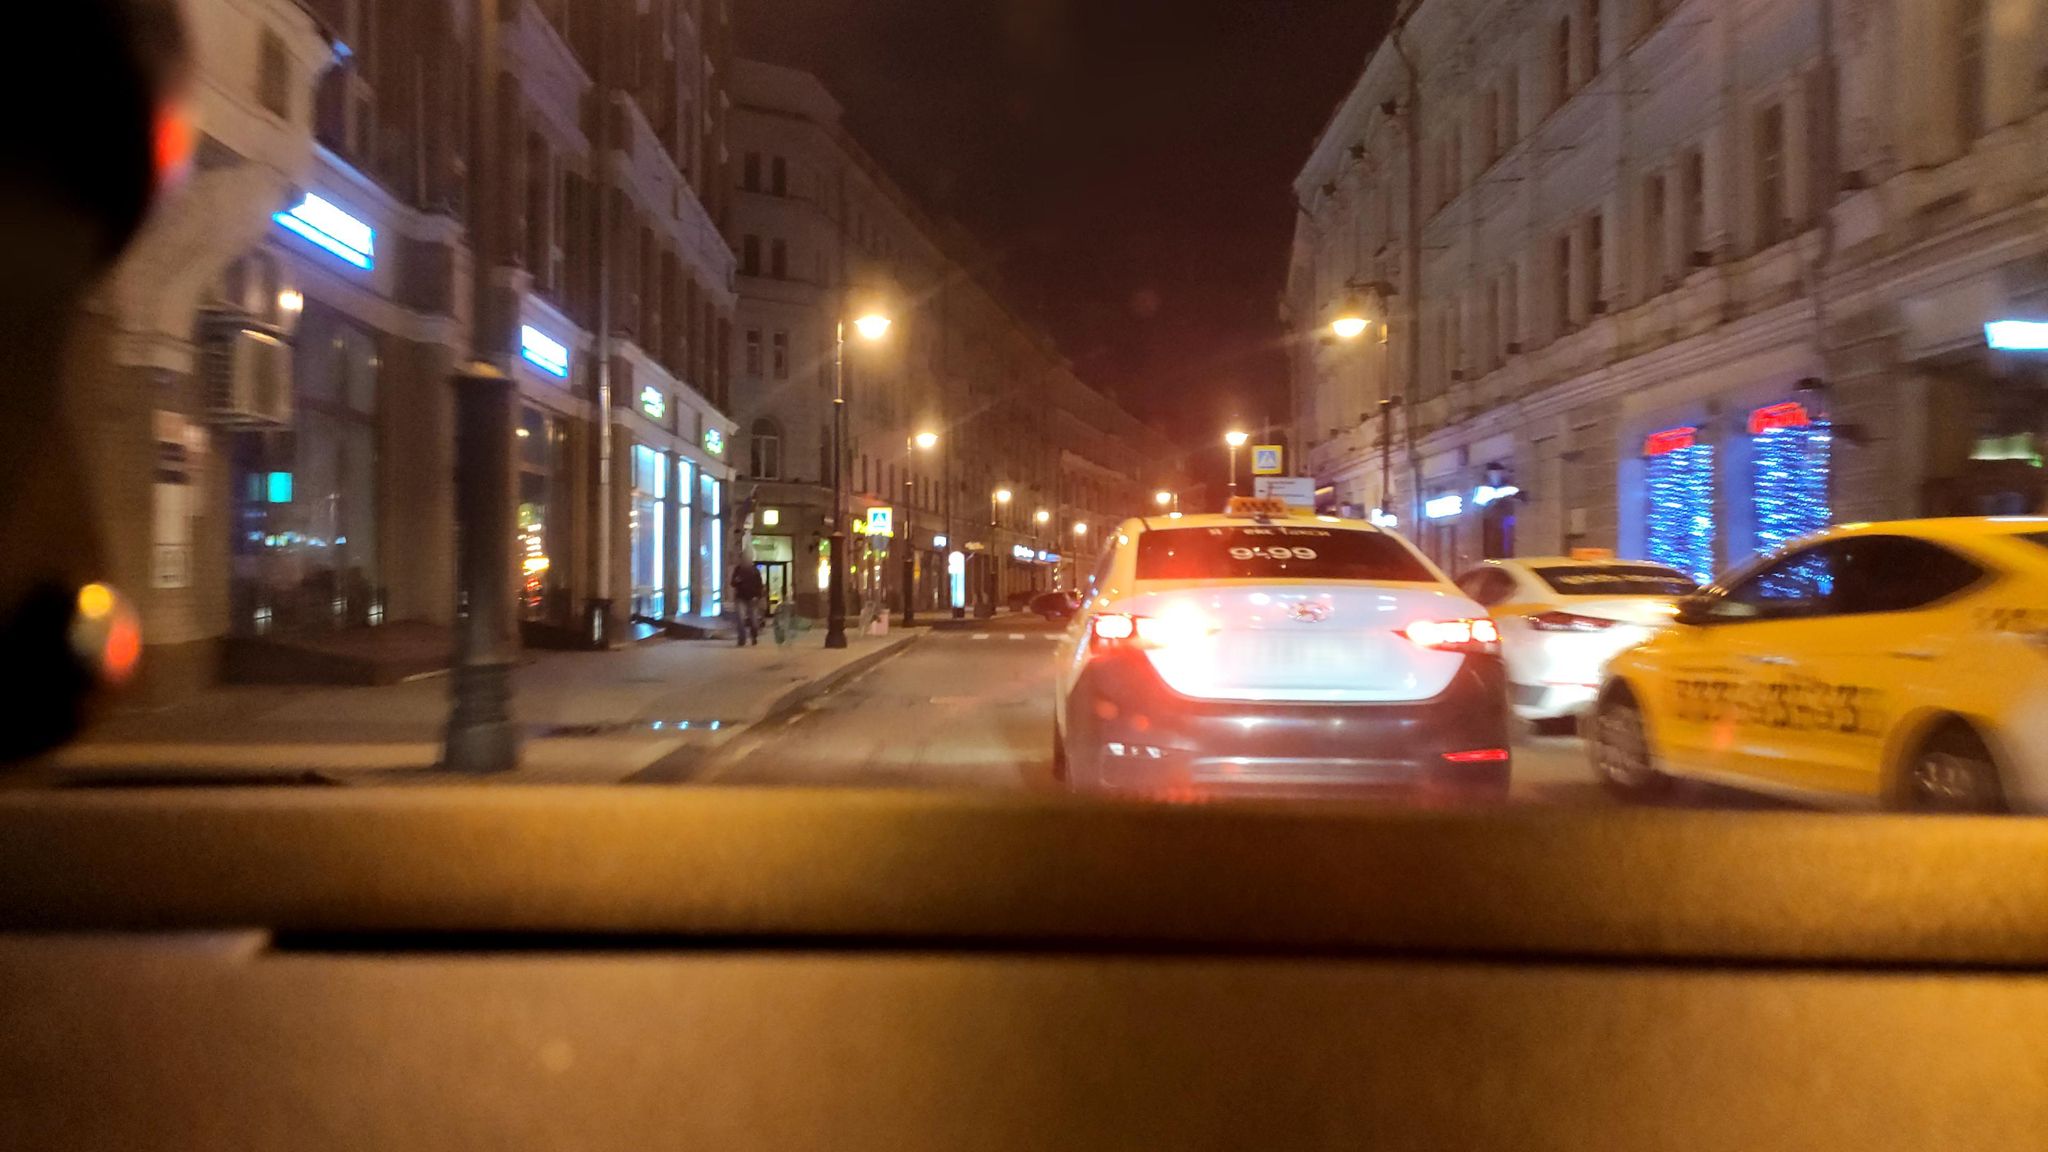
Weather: snowy
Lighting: night
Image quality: slightly poor
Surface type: driving surface
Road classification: secondary
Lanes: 2
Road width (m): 3.5
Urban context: urban centre
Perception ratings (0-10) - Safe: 2.44, Lively: 8.43, Beautiful: 5.73, Boring: 0.62, Depressing: 7.09, Wealthy: 5.06